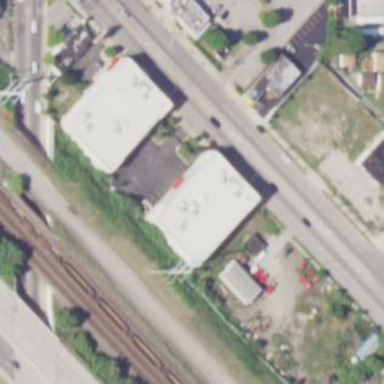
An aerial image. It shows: Commercial building housing storage rental shop.